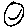
Label: smiley face